Question: We use with dot net core 3.1 and log traces and events to .
This works quite fine. But we want to add object data to the log payload and therefore we use .
If we use the 'ILogger' interface from 'namespace Microsoft.Extensions.Logging' the object won't be serialized correct.
'''
_logger.LogInformation("Test {@model}", testmodel);
'''
If we use the interface it works and the data will be serialized in :
'''
logger.Information("Test Serilog {@model}", testmodel);
'''

The 'Startup.cs' looks like that:
'''
public class Startup : FunctionsStartup
{
public override void Configure(IFunctionsHostBuilder builder)
{
var logger = new LoggerConfiguration()
.WriteTo.ApplicationInsights(TelemetryConfiguration.CreateDefault(), TelemetryConverter.Traces, Serilog.Events.LogEventLevel.Information)
.Destructure.ToMaximumCollectionCount(10)
.Destructure.ToMaximumDepth(4)
.CreateLogger();
builder.Services.AddLogging(c => c.AddSerilog(logger));
// Add other services
}
}
'''
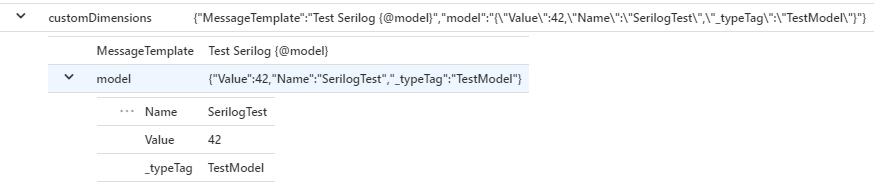
Answer: Are you set on using Serilog? Otherwise the easier (and officially documented) approach might be to use an AppInsights TelemetryClient inside your Function. This way you can track all kinds of events and telemetry to AppInsights:
<URL>